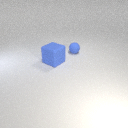
large blue rubber cube to the left of small blue rubber sphere